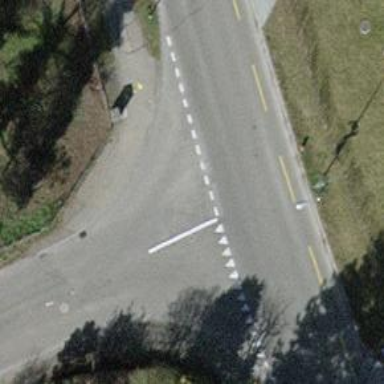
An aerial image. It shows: Road with "give way" sign.